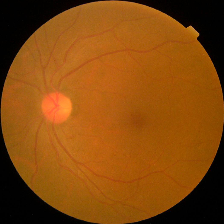
Diabetic retinopathy grade: No DR